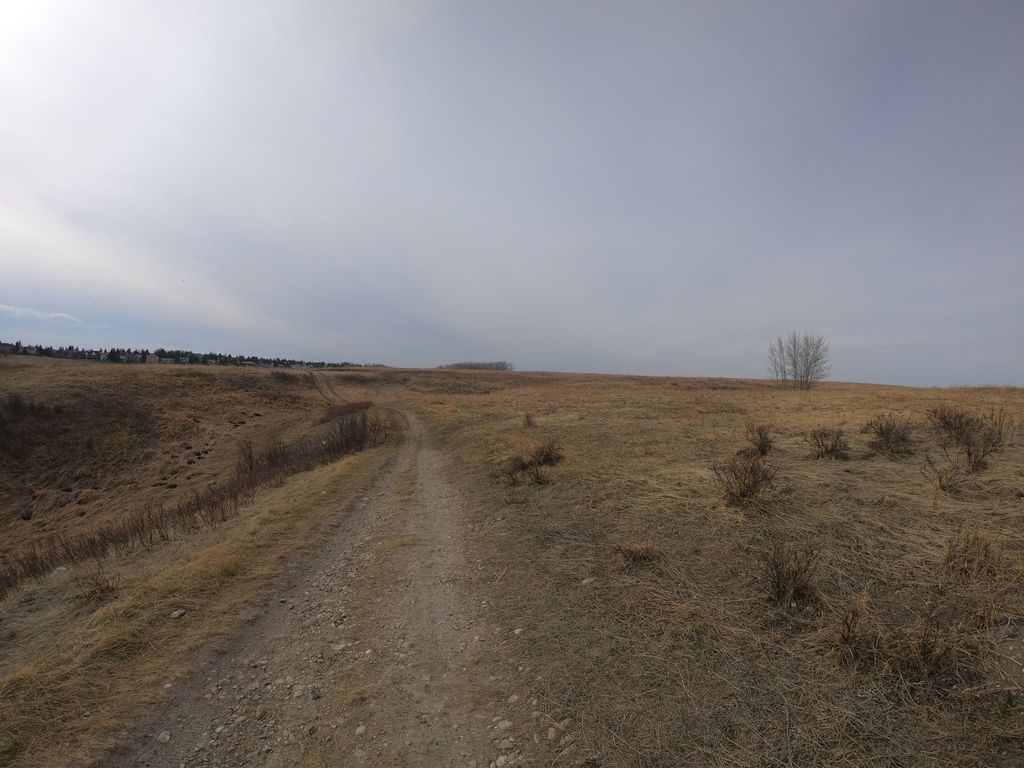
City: calgary